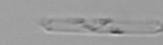
Label: Cerataulina_pelagica